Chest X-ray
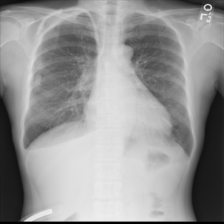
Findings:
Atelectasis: negative
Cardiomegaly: negative
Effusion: negative
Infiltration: negative
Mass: negative
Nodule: negative
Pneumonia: negative
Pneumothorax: negative
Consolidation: negative
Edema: negative
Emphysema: negative
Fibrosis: negative
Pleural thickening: negative
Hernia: negative